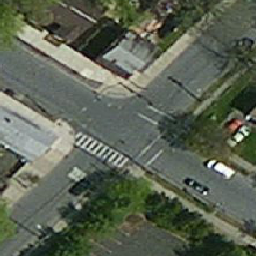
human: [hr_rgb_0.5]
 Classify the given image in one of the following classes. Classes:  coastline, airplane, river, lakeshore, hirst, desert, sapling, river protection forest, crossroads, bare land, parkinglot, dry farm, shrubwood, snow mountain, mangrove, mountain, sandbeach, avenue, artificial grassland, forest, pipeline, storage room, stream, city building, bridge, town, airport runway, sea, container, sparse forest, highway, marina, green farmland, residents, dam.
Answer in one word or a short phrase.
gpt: crossroads